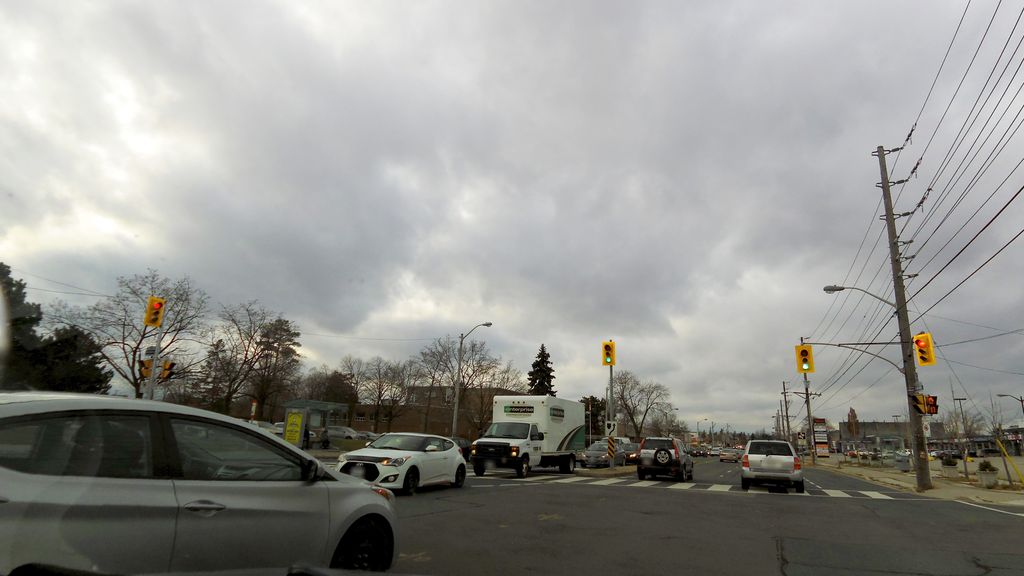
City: toronto